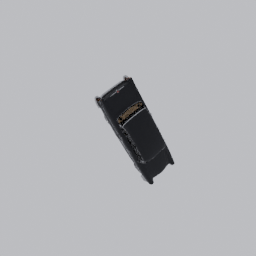
Label: mechanical